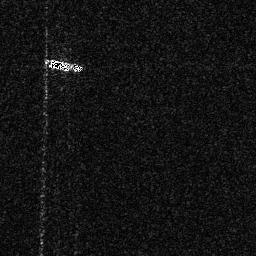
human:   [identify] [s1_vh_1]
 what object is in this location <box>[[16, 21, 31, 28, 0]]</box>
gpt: <ref>1 medium ship at the top left</ref>